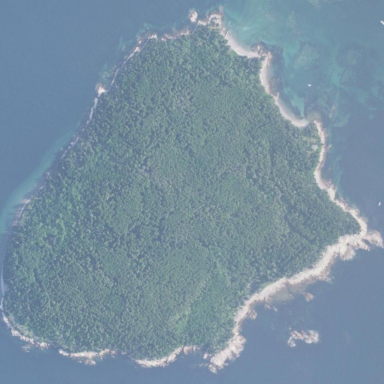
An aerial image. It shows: Island with natural coastline.